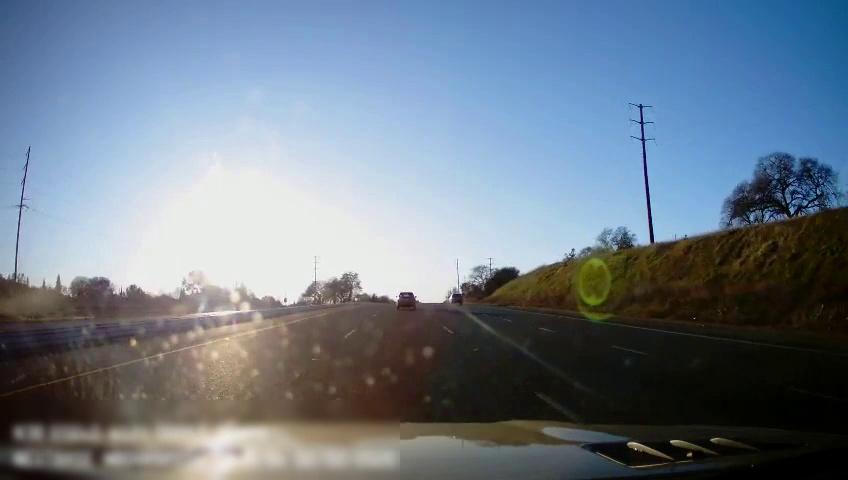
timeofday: Day
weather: Sunny
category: Drivable Space
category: Vehicles | SUV
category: Vehicles | SUV
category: Lanes | Current Lane
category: Lanes | Current Lane
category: Lanes | Alternate Lane
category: Lanes | Alternate Lane
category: Lanes | Alternate Lane